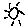
Label: sun